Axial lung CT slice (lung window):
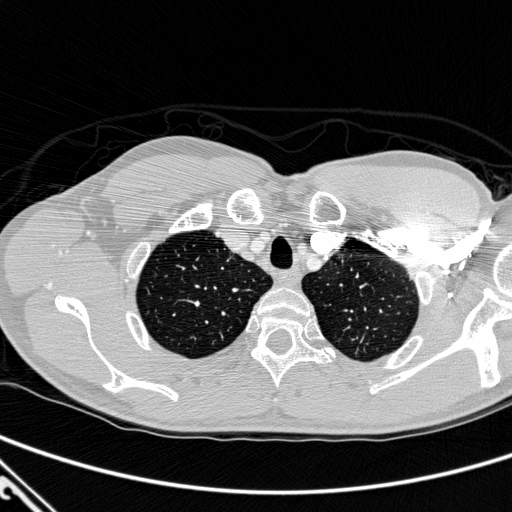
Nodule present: no